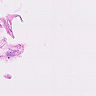
Metastatic tissue present: no